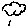
Label: cloud